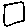
Label: square